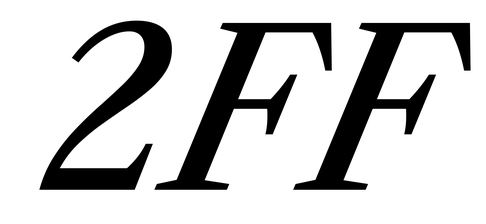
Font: LibreCaslonText-Italic_Medium_Italic